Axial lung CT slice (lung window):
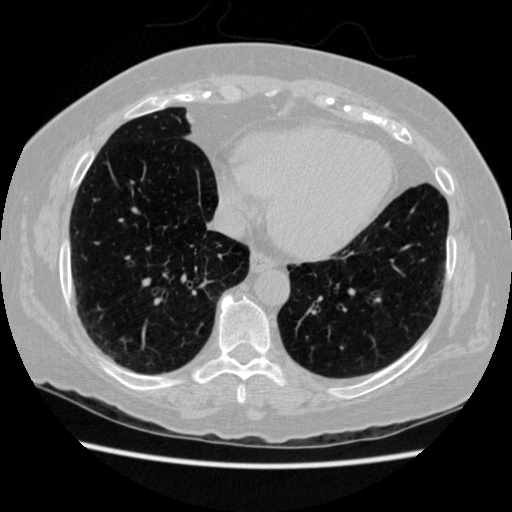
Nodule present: no